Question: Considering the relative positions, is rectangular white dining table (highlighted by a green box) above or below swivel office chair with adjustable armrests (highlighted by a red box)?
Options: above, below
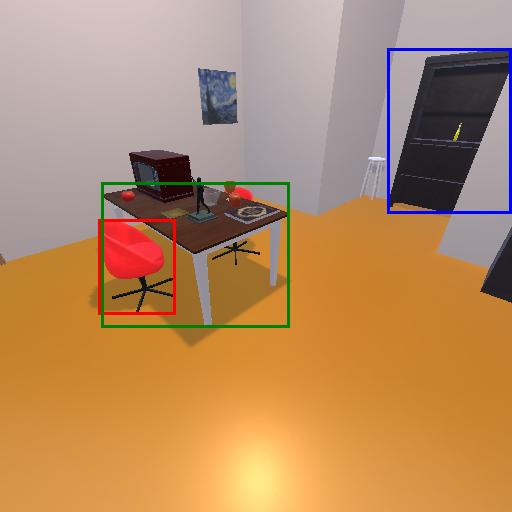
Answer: above